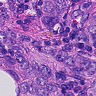
Metastatic tissue present: yes